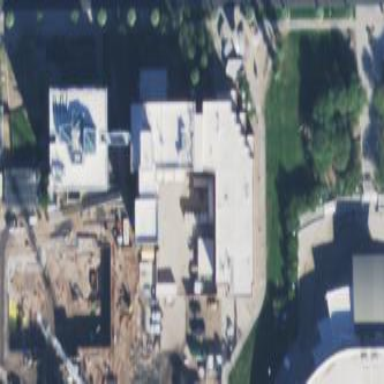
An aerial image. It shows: View of university building.